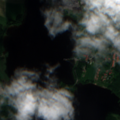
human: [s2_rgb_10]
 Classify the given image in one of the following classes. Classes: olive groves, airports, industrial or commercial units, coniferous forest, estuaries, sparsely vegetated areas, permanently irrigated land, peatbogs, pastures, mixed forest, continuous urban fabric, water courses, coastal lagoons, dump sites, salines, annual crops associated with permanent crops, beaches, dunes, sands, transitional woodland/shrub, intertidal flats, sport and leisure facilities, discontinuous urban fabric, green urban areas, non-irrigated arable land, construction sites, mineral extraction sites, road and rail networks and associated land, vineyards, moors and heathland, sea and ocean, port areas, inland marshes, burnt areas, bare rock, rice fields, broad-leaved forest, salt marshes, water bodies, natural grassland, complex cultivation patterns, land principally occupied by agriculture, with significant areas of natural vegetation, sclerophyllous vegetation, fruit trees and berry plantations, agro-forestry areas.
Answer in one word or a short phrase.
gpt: discontinuous urban fabric, land principally occupied by agriculture, with significant areas of natural vegetation, mixed forest, water bodies